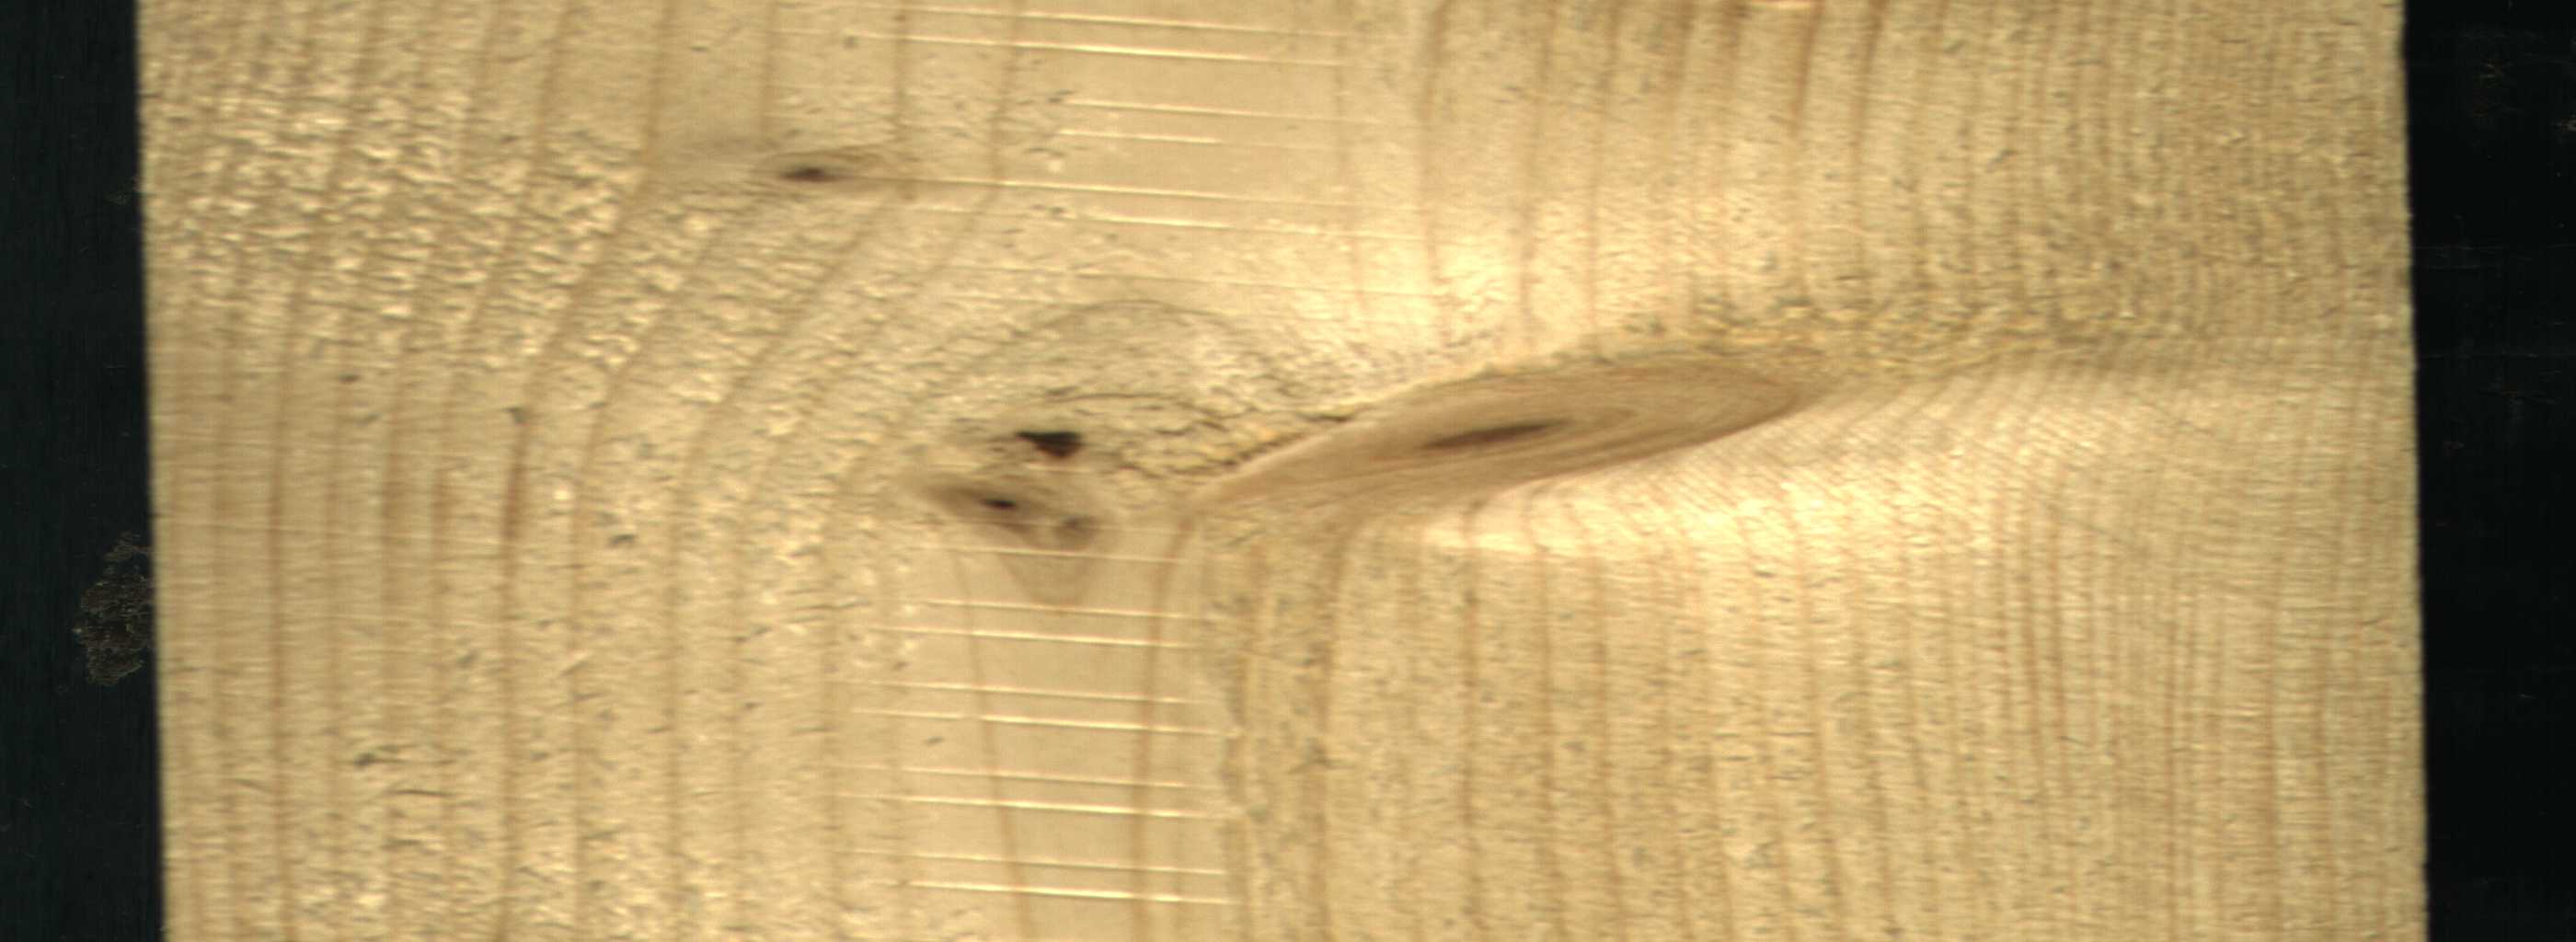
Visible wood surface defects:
Dead_Knot
Live_Knot
Live_Knot
Live_Knot